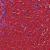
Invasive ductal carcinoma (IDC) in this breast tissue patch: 0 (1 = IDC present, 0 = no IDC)